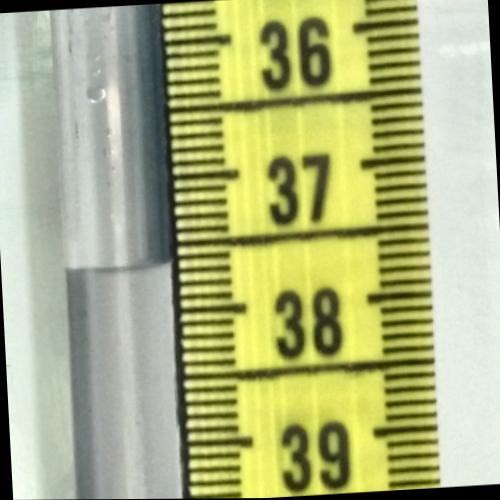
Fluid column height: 37.6 cm